八年级 · 解析几何
如图, 在矩形 $A B C D$ 中, $A B=2, B C=\sqrt{3}$, 两顶点 $A 、 B$ 分别在平面直角坐标系的 $x$ 轴、 $y$ 轴的正半轴上滑动, 点 $C$ 在第一象限, 连接 $O C$, 则当 $O C$ 为最大值时, 点 $C$ 的坐标为 $(\quad)$
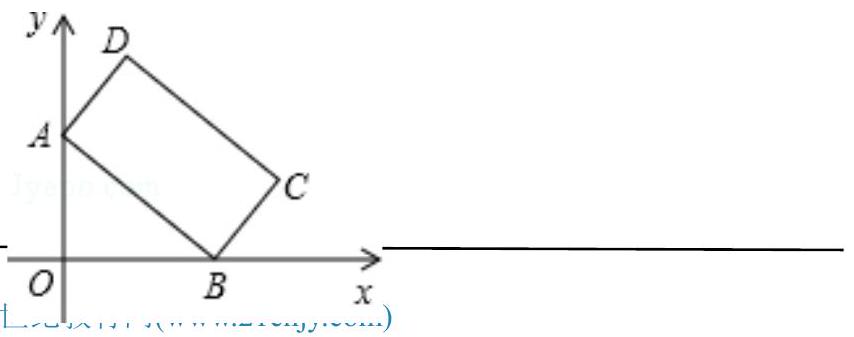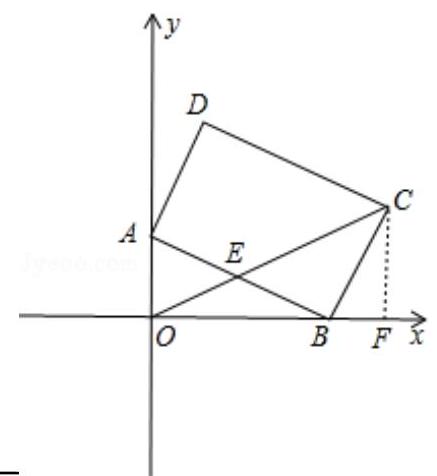
A. $\left(\frac{3 \sqrt{3}}{2}, \frac{3}{2}\right)$
B. $\left(\frac{\sqrt{3}}{2}, \frac{1}{2}\right)$

C. $\left(\frac{2 \sqrt{3}}{3}, \frac{1}{2}\right)$
D. $\left(\frac{2 \sqrt{3}}{3}, \frac{3}{2}\right)$
答案: A
解析: $E$ 为 $A B$ 的中点, 当 $O, E$ 及 $C$ 共线时, $O C$ 最大, 过 $C$ 作 $C F \perp x$ 轴于 $F$,则 $\angle C F O=90^{\circ}$,

此时 $O E=B E=\frac{1}{2} A B=1$, 由勾股定理得: $C E=\sqrt{B C^{2}+B E^{2}}=2$,

$O C=1+2=3$,

即 $B E=\frac{1}{2} C E$,

$\because \angle C B E=90^{\circ}$,

$\therefore \angle E C B=30^{\circ}, \angle B E C=60^{\circ}$,

$$
\begin{gathered}
\because O E=E B \\
\therefore \angle E O B=\angle E B O=30^{\circ} \\
\therefore C F=\frac{1}{2} O C=\frac{3}{2}
\end{gathered}
$$

由勾股定理得： $O F=\sqrt{O C^{2}-C F^{2}}=\sqrt{3^{2}-\left(\frac{3}{2}\right)^{2}}=\frac{3 \sqrt{3}}{2}$,

所以点 $C$ 的坐标是 $\left(\frac{3 \sqrt{3}}{2}, \frac{3}{2}\right)$.

故选 $A$.